Interaction volume radius: 5 \u00c5
Interaction volume height: 10 \u00c5
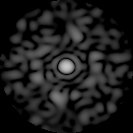
Disorder parameter: 0.7738